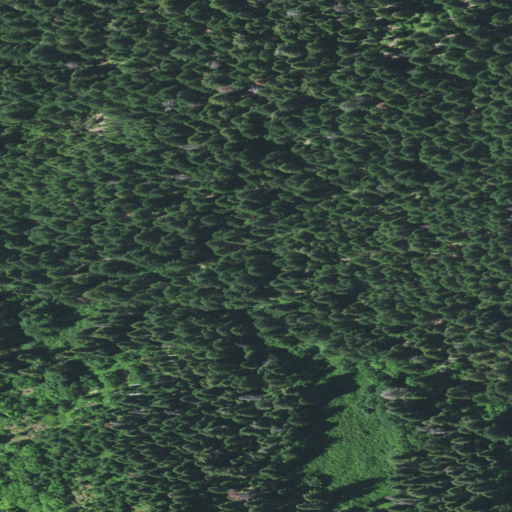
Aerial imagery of valley in Oregon named Onion Gulch containing grassland, woody wetlands, and herbaceous wetlands